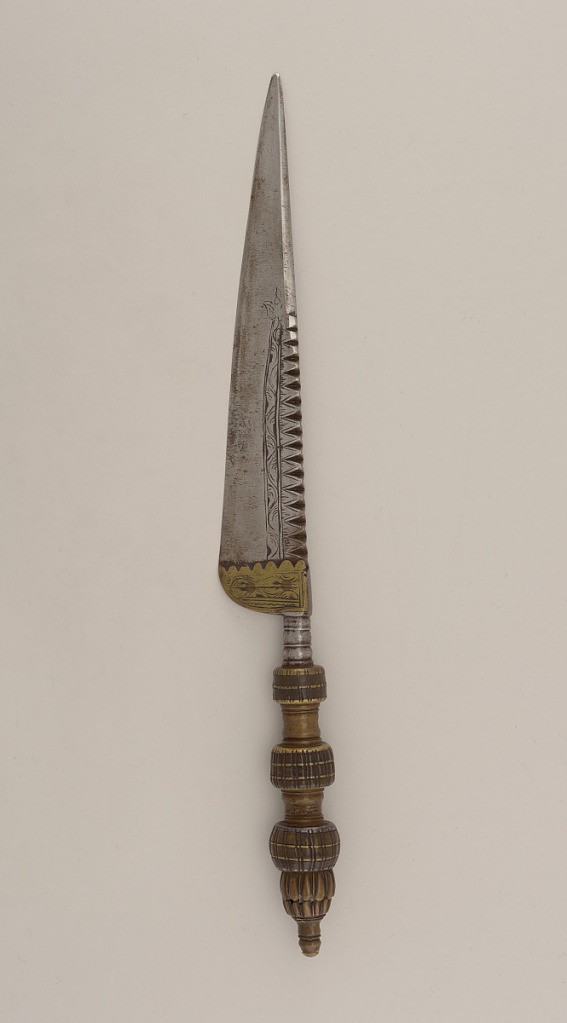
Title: Knife
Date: ca. 1700
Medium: steel, brass, horn
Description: Stylized leaf corona end. Tapered pointed triangular blade, straight cutting edge; notched upper edge engraved with scrolls on both sides. Brass mantle at bolster engraved with scrolls. Baluster neck, handle of three graduated knops of vertically ribbed horn and brass laminations, separated by deeply cut balusters.